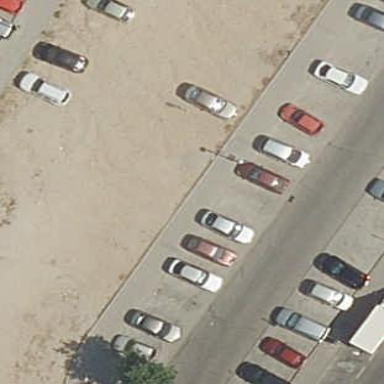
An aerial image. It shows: Parking area with unpaved surface.